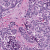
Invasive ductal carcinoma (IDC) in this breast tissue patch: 1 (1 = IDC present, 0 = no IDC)